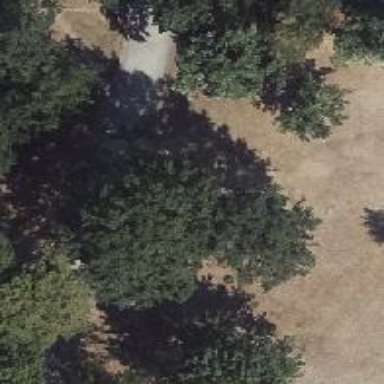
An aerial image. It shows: Deciduous broadleaved tree in park.